Field crop: tomato
Growth stage: 2
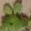
Species: solanum